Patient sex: M
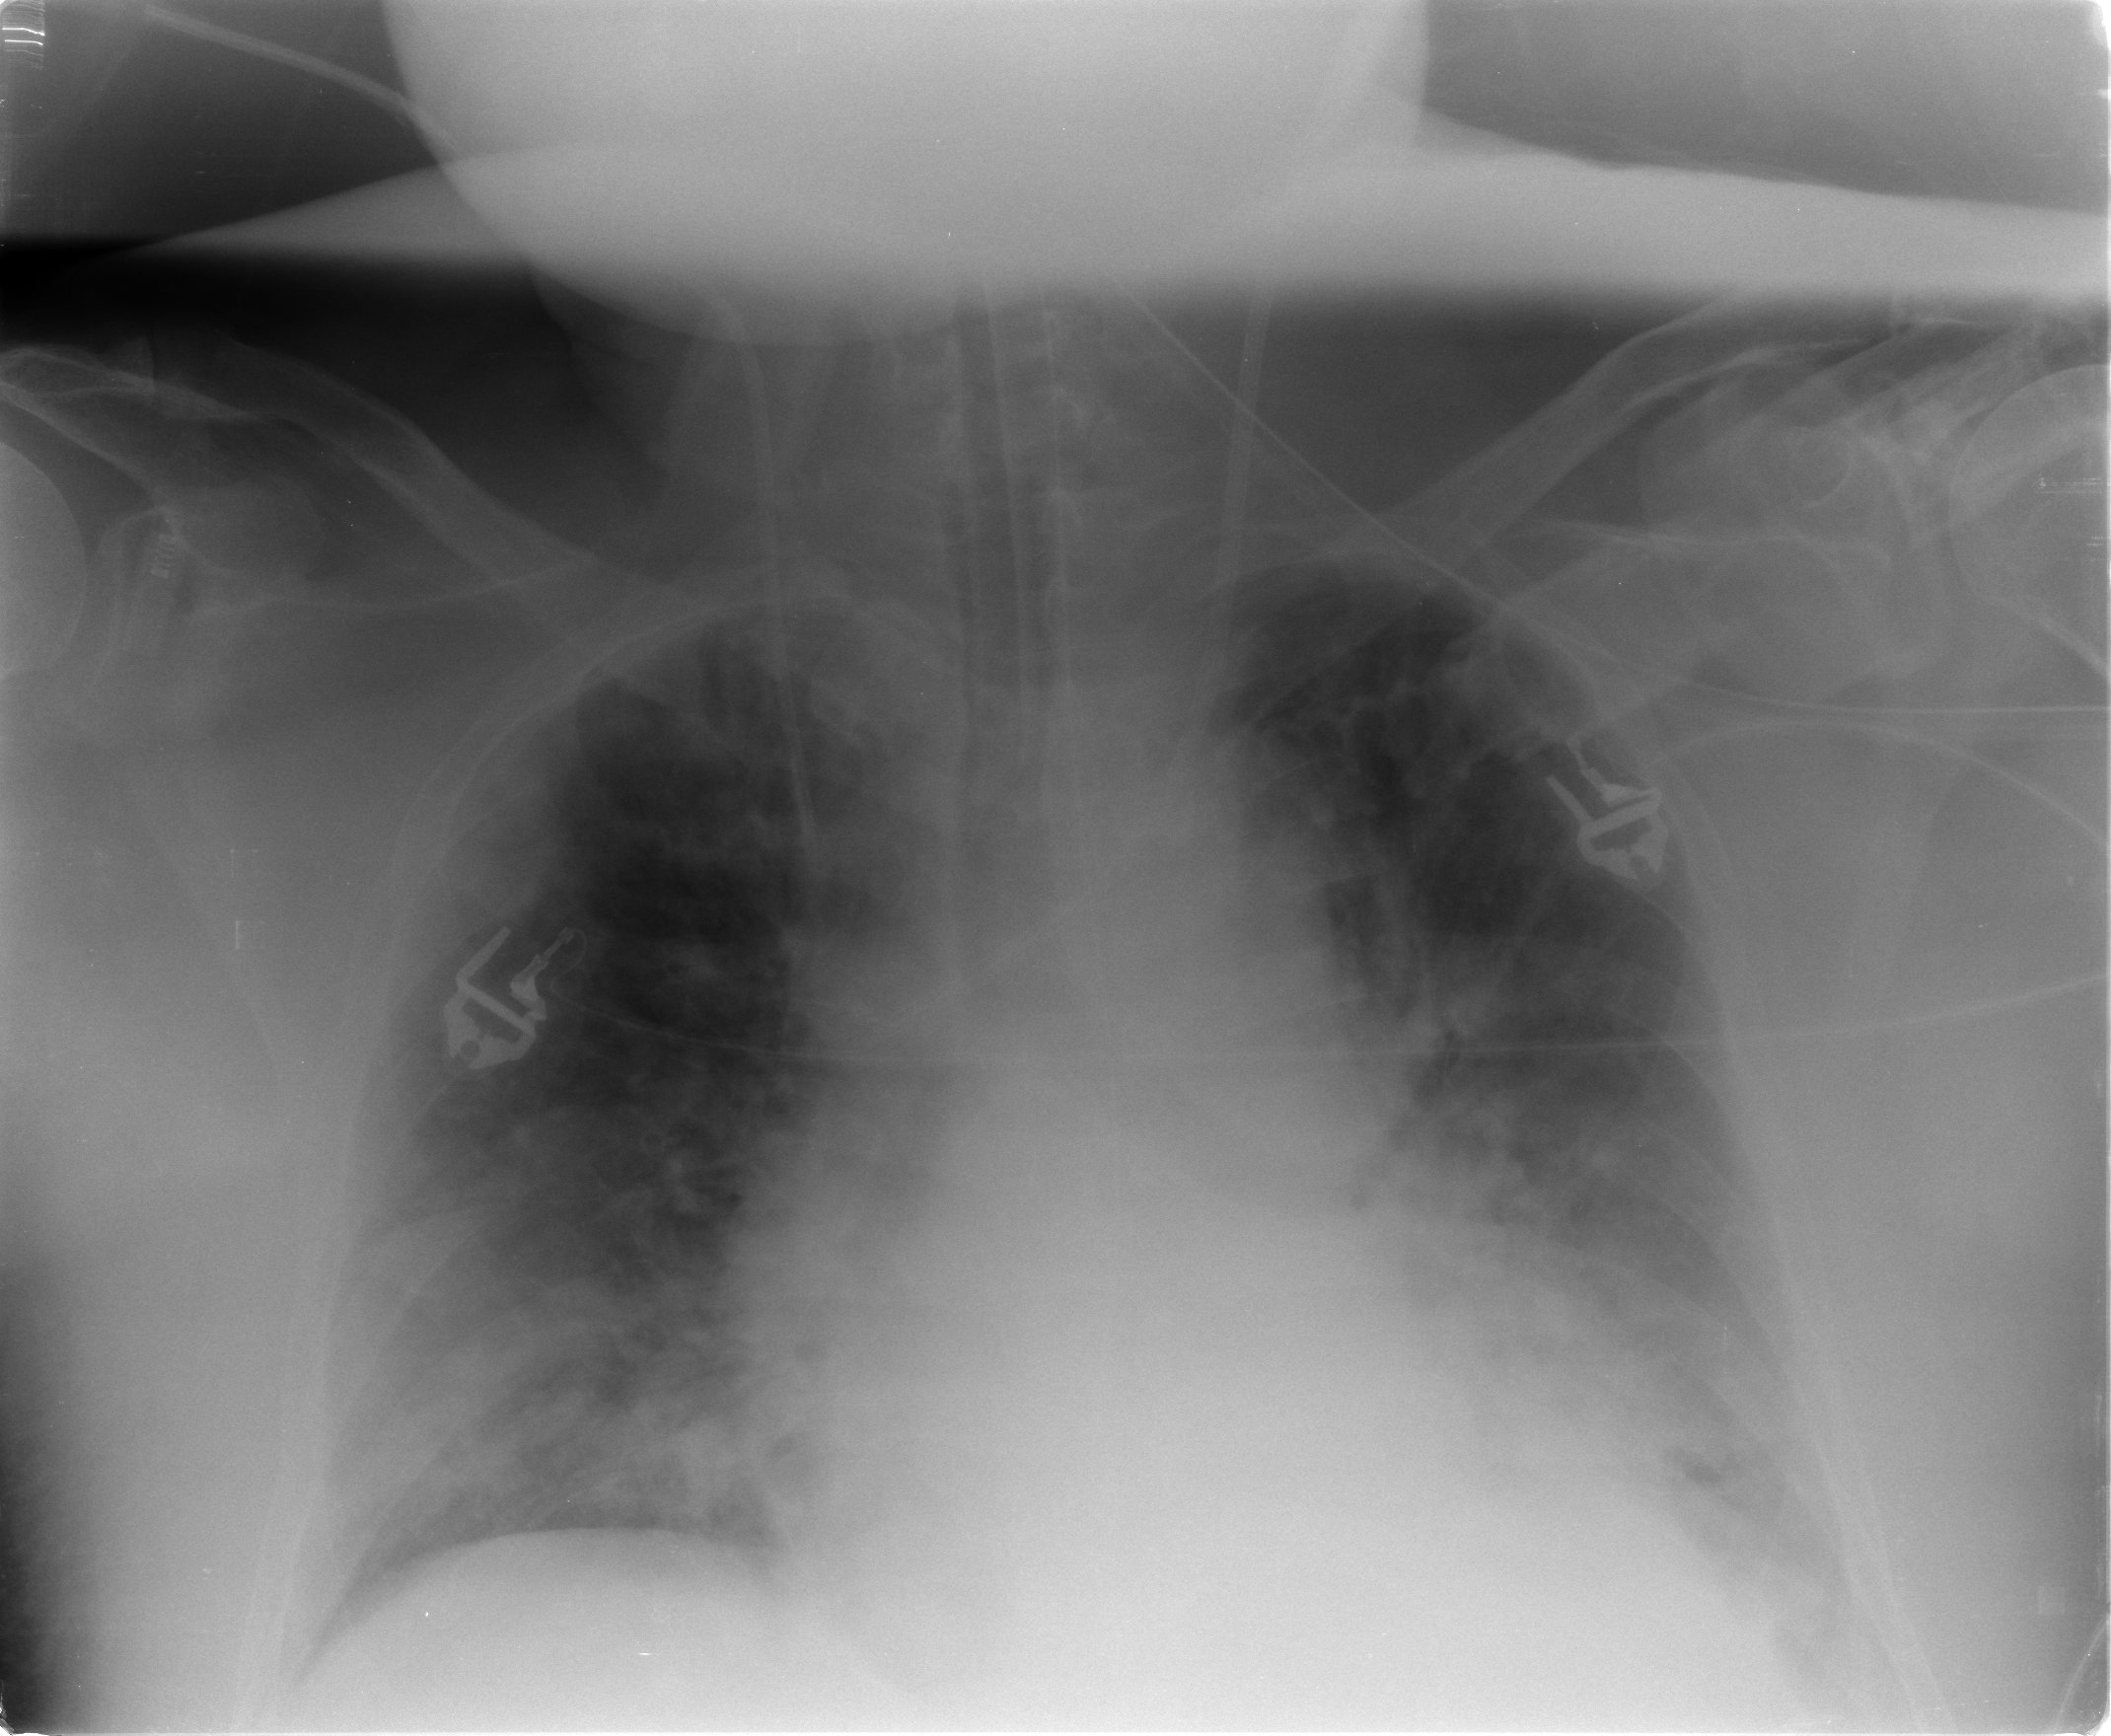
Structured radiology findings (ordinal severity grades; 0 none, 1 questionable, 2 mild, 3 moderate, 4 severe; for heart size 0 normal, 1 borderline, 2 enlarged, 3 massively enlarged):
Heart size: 2
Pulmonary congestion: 2
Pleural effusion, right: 2
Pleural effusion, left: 2
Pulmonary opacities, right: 3
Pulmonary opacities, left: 3
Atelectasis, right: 2
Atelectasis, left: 2